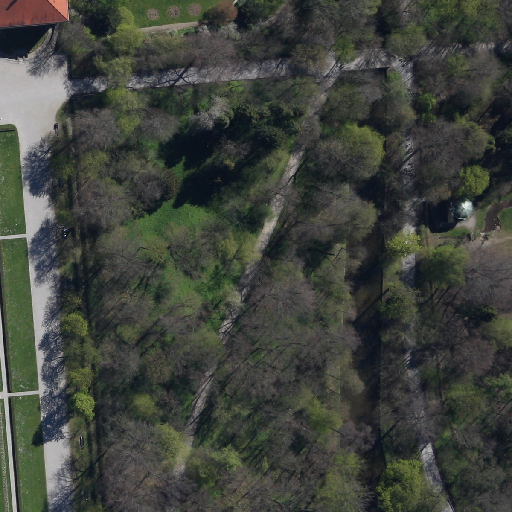
Referring expression: road